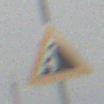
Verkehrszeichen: SteinschlagRechts
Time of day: MorningAfternoon
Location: Outdoor (Nature)
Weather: Overcast
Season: Winter
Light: Natural